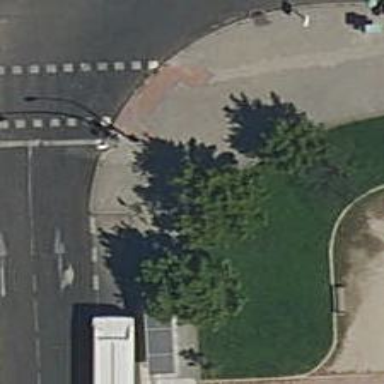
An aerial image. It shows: Kerb barrier.